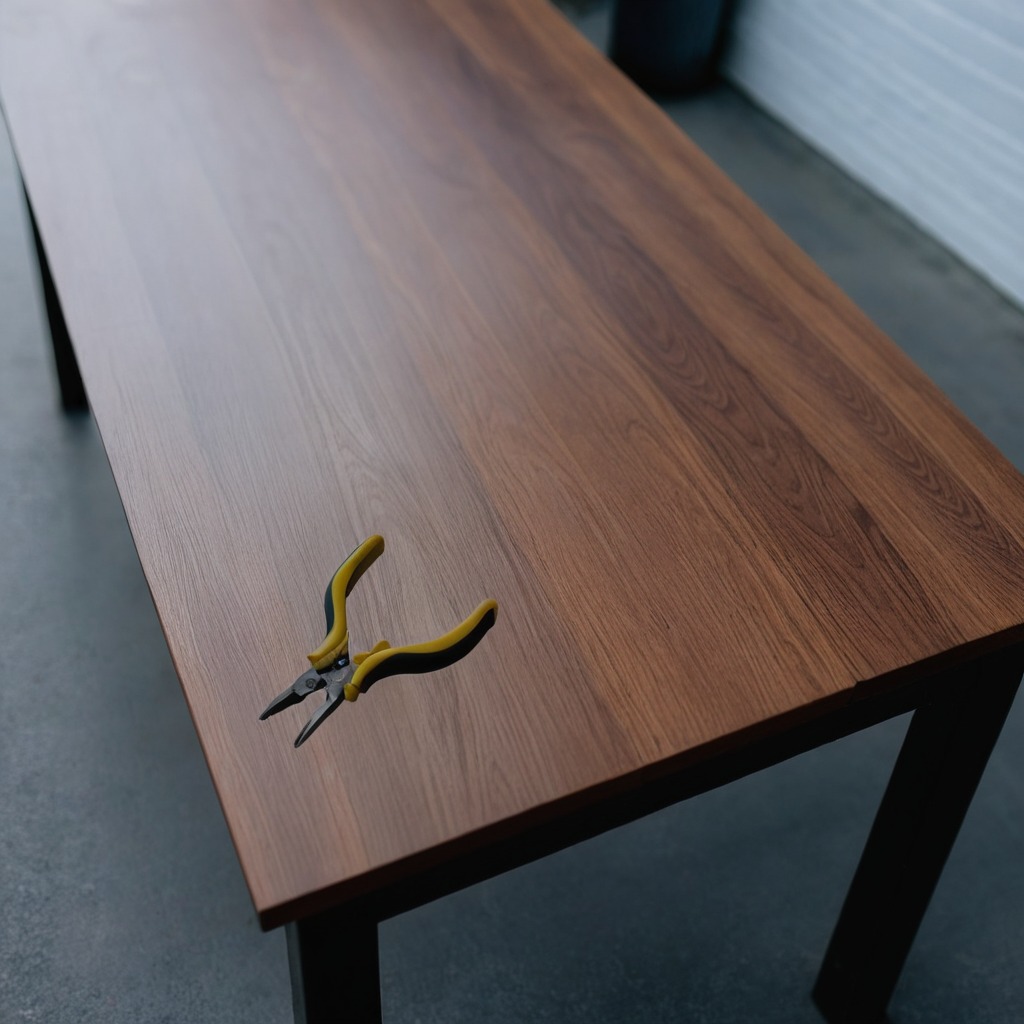
A plier is lying on the table.